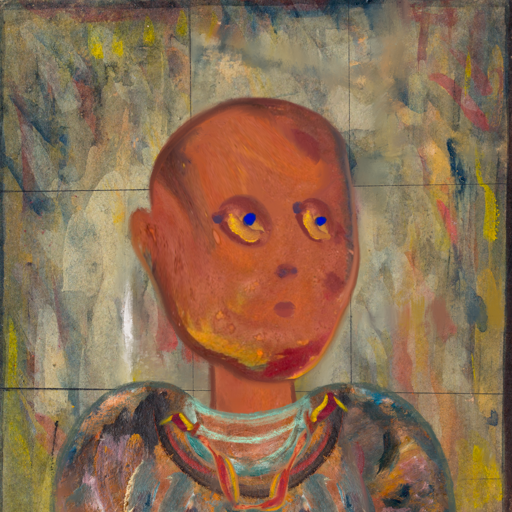
Background: GypsyMother, Head And Neck Side: Mother_And_Son_Son, Face Side: Mother_And_Son_Son, Bust: Boggyland, Hair Side: Blank, Head Accessory: Blank, Second Necklace: Gypsy_Mother_1, Necklace: Blank, Baby: Blank